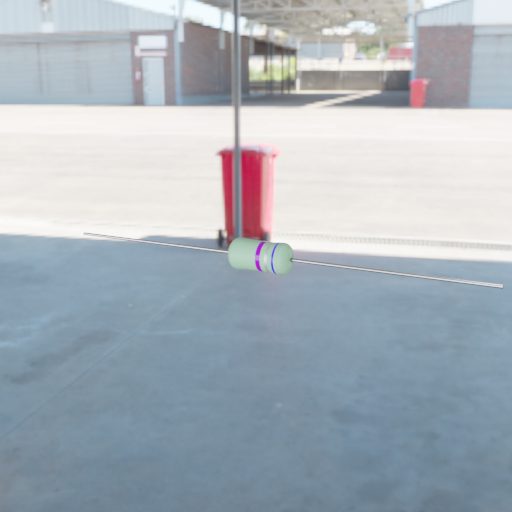
Resistor colour bands (in order): violet, silver, blue